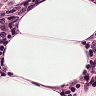
Metastatic tissue present: no